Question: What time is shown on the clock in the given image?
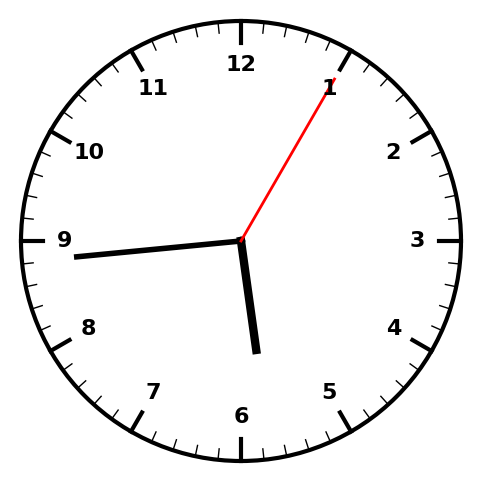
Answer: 05:44:05